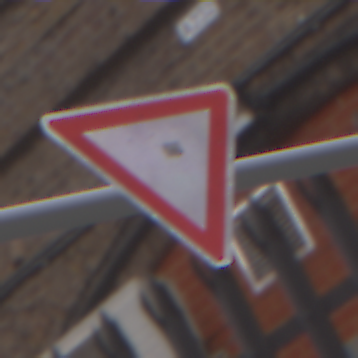
Verkehrszeichen: VorfahrtGewaehren
Umgebung: Outdoor, Urban
Tageszeit: MorningAfternoon
Wetter: Overcast
Licht: Natural
Jahreszeit: NotSpecified
Kontrast: LowContrast